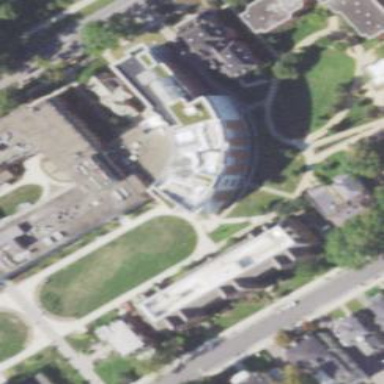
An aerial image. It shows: University building.